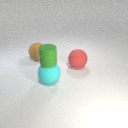
small green rubber cylinder above large cyan rubber sphere